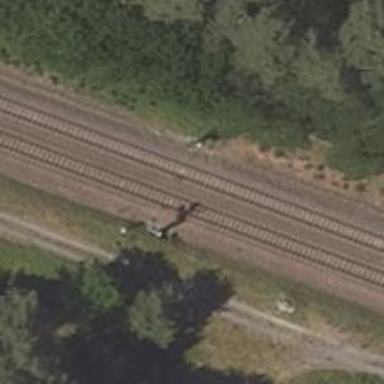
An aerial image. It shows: Railway signal.